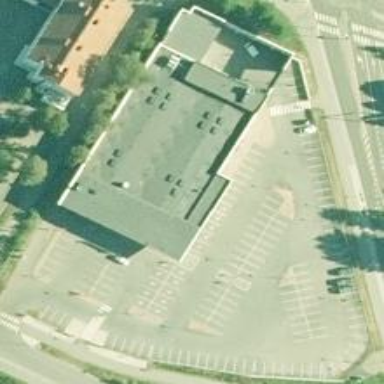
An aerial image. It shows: Retail area.